The image shows the envelope spectrum of a rolling-element bearing's vibration signal, with the characteristic fault frequencies (BPFO outer race, BPFI inner race, BSF ball, FTF cage) marked as reference lines. Based on the visible evidence, which condition applies: normal, inner_race, outer_race, ball?
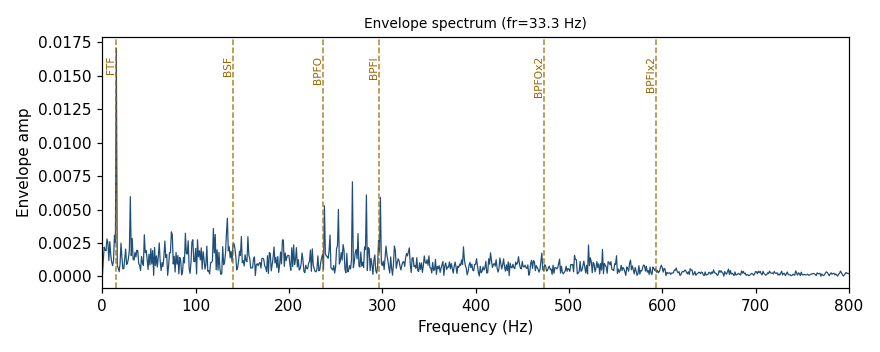
Answer: ball